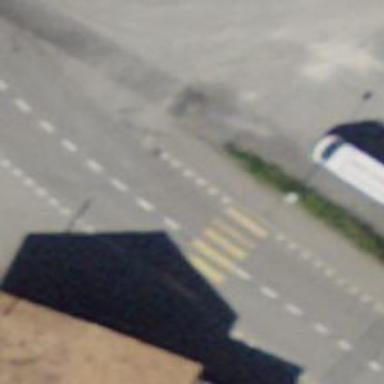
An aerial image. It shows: Zebra crossing on the road.